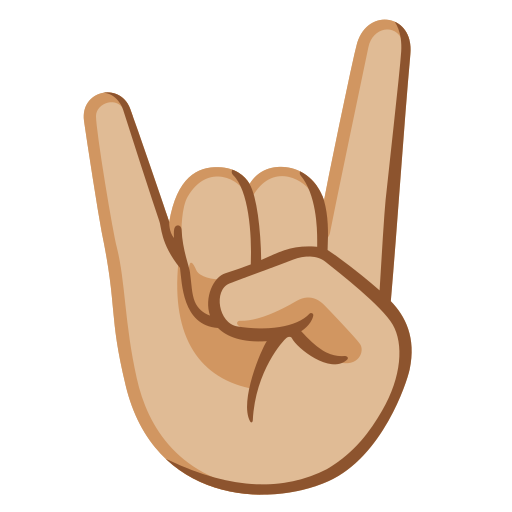
Emoji: 🤘🏼